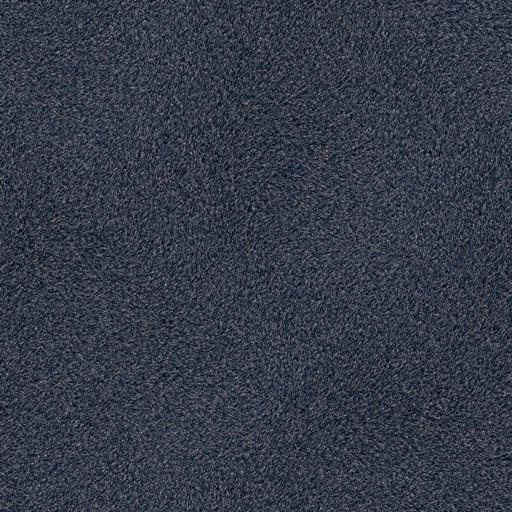
Tags: blue carpet dark plain